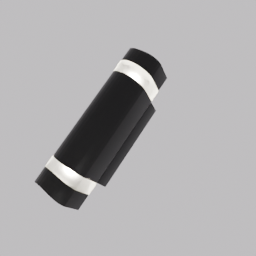
Label: lighting